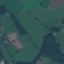
Land use / land cover: Pasture